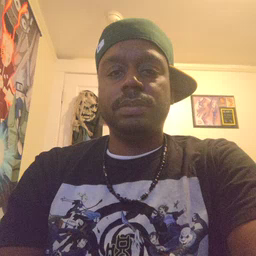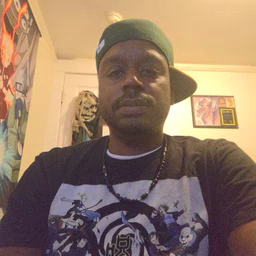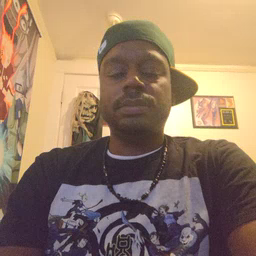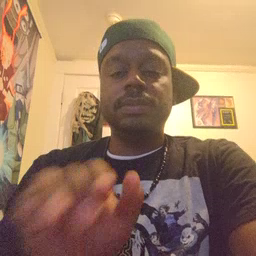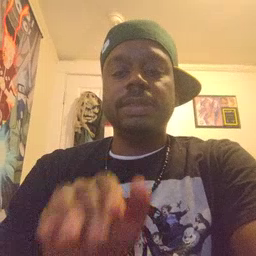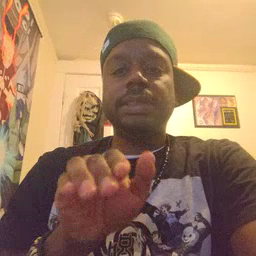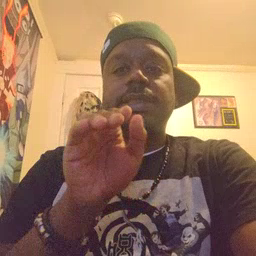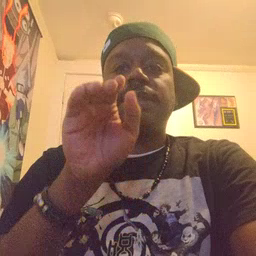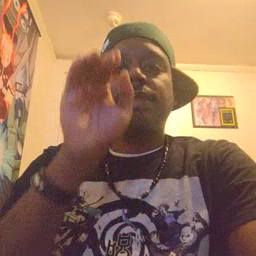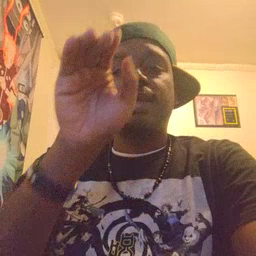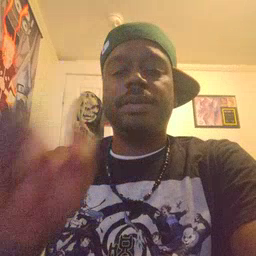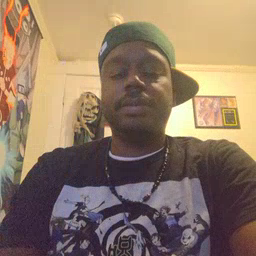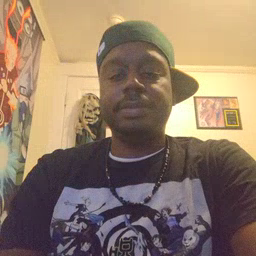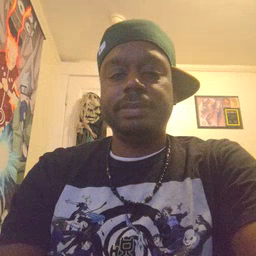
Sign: stairs